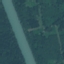
Land use / land cover class: River